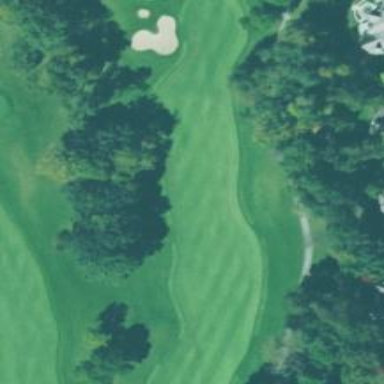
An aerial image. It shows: View of golf hole.